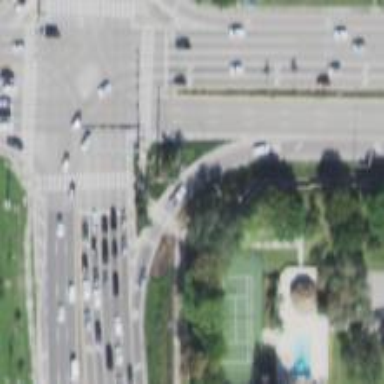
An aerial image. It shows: Footway located on traffic island.